Question: Let's say we have table 'customer' with column 'subject_type_fk'. We need to find name of the customer which can be in table 'person' or 'enterprise'. 'subject_type_fk' defines which of those 2 tables search in. 'subject_type_fk' can be 0 or 1. 'subject_fk' defines the primary key of record from 'person' or 'enterprise'. Both tables have 'name' column we need to retrieve (actually 'enterprise.enterprise' and 'person.last_name'). 'Customer.customer' is given as input parameter. How to write that kind of query for postgreSQL?
---
UPDATE

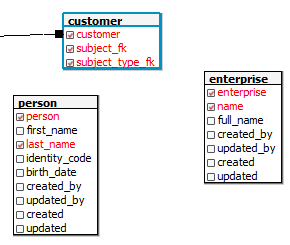
Answer: '''
select p.last_name
from customer c join person p on c.subject_fk = p.person and c.subject_type_fk = 0
union
select e.full_name
from customer c join enterprise e on c.subject_fk = e.enterprise and c.subject_type_fk = 1
'''
(edited after OP's edit)